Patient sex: M
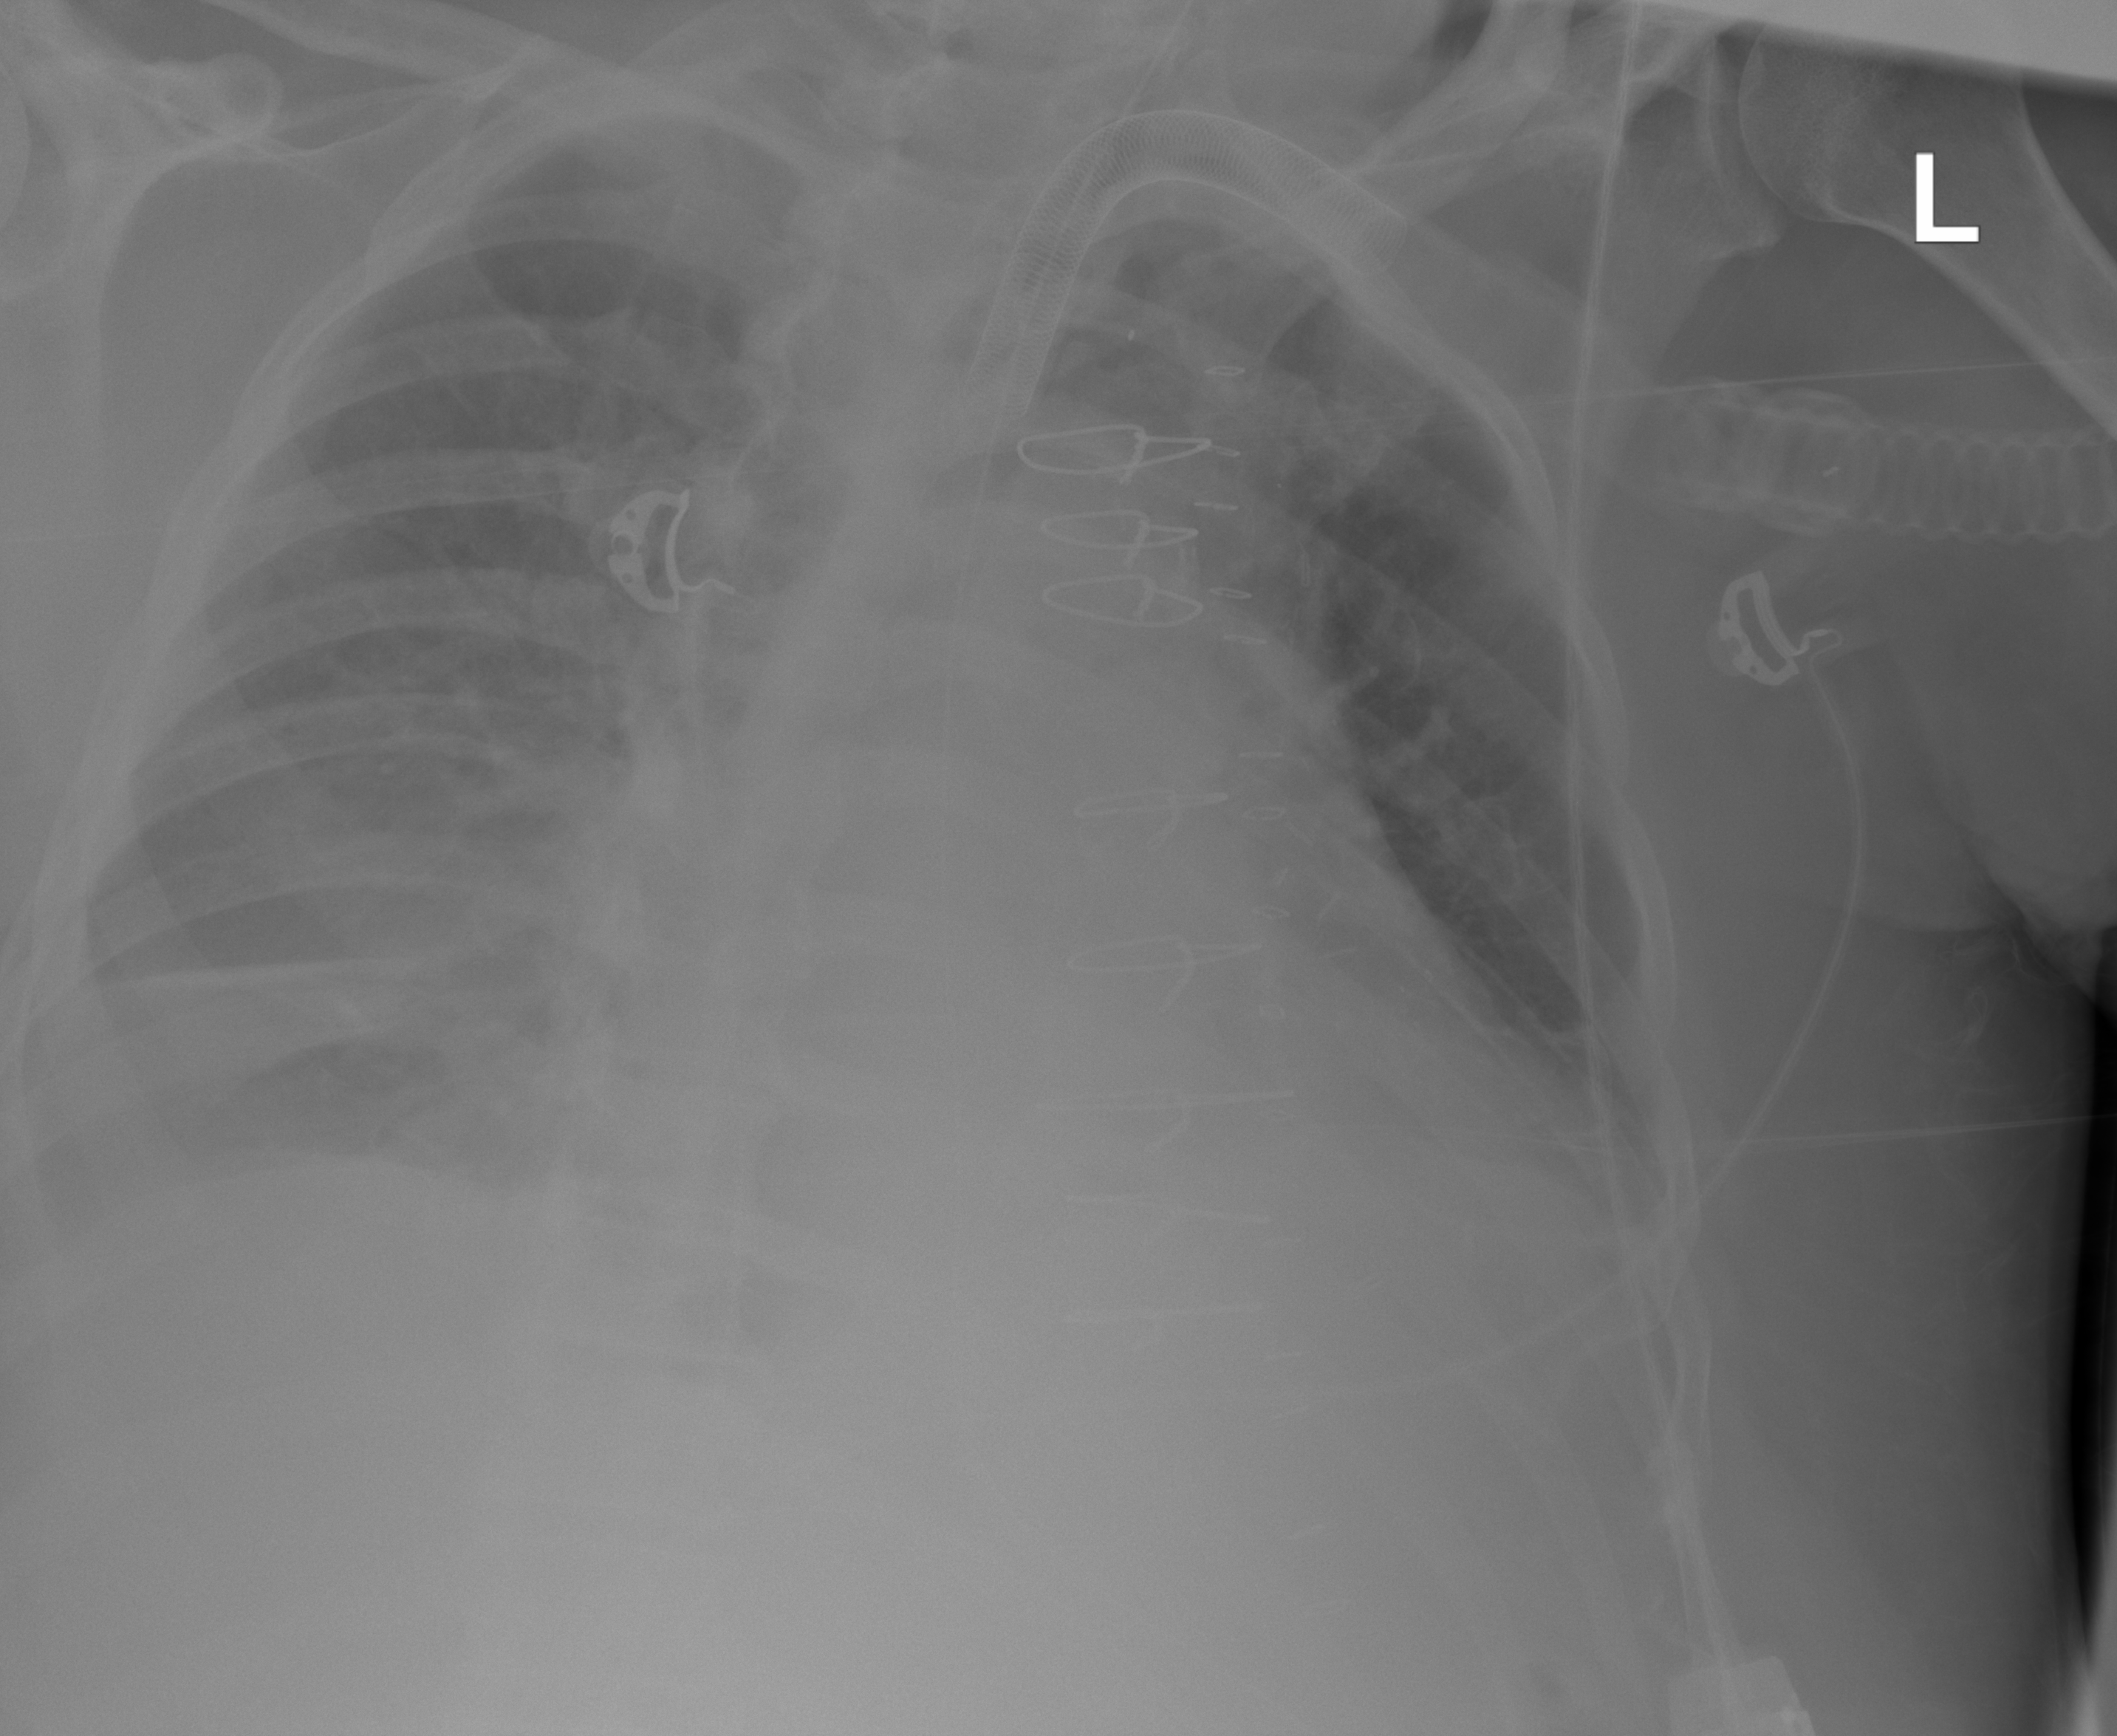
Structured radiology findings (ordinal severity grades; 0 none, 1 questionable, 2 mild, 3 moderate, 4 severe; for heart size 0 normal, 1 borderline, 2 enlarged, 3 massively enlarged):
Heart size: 2
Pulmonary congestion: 2
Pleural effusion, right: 2
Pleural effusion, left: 2
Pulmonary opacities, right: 0
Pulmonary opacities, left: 0
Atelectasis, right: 2
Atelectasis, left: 2